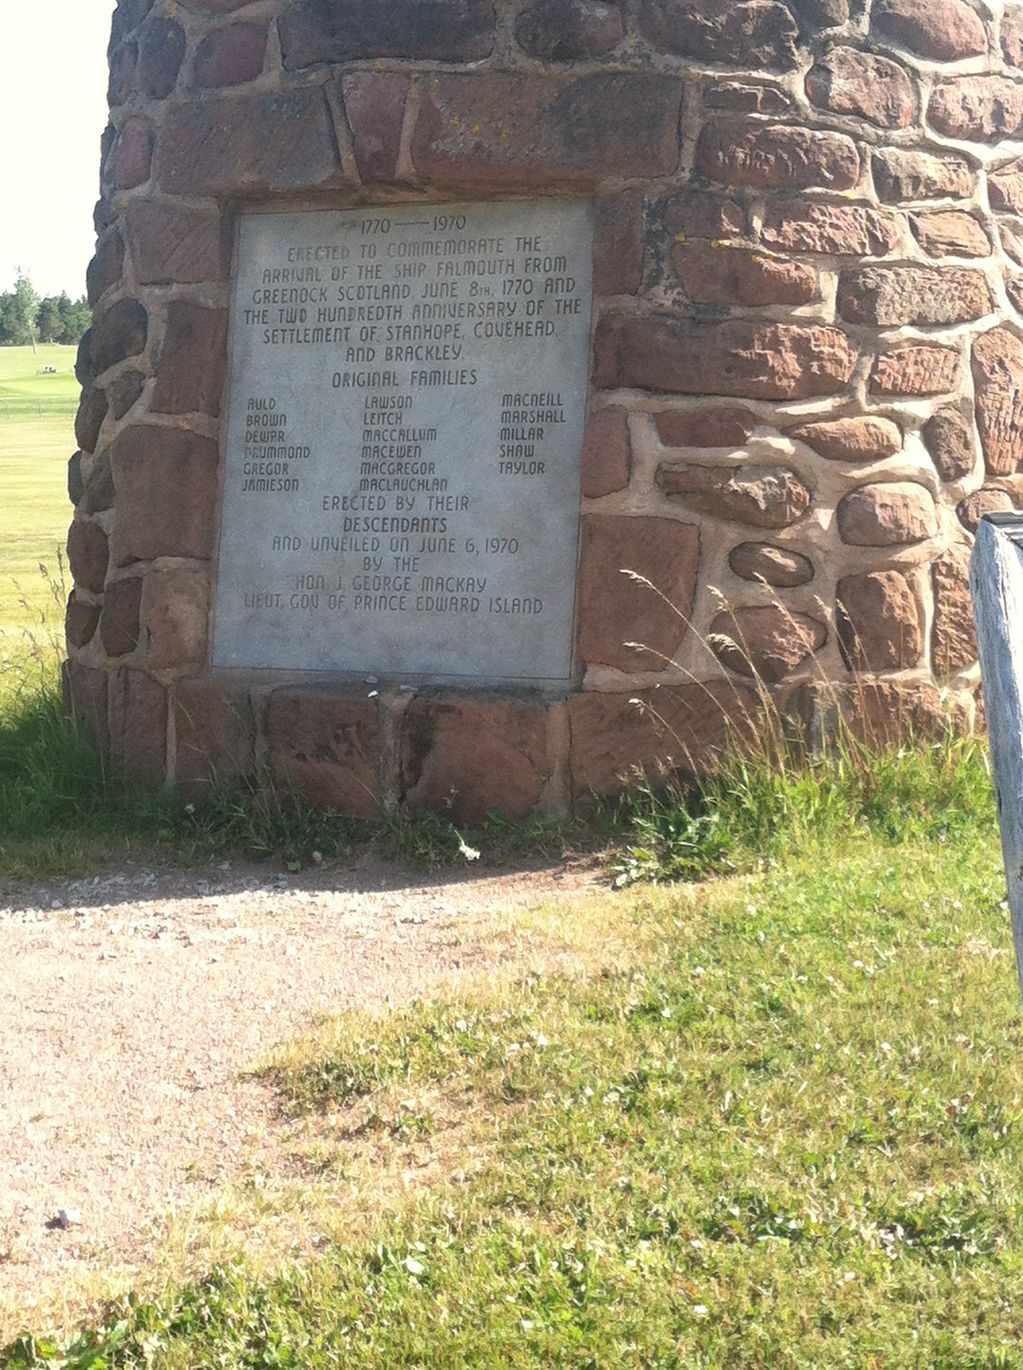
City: charlottetown